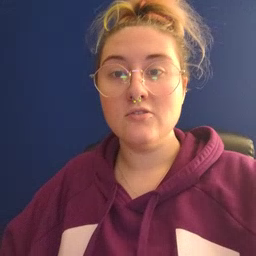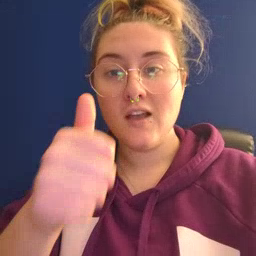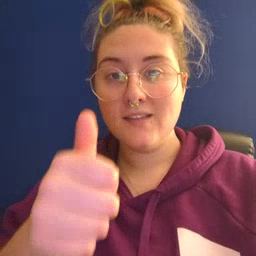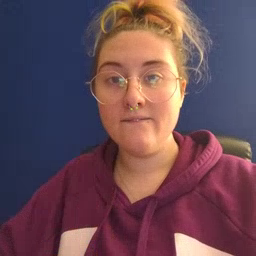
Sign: yourself